Question: Ok so I've got a header and a footer with absolute positioning and heights of 144px. The content div in the middle area needs to be the full height of the area in between.
Simplified:
'''
<style>
.marginals{
position: absolute;
height: 144px;
width: 100%;
left: 0;
}
#header{ top: 0px; }
#footer{ bottom: 0px; }
</style>
<div id="header" class="marginals"></div>
<div id="content"> Content </div>
<div id="footer" class="marginals"></div>
'''
So basically I want a div that is 100% - 288px. At first I thought I could just make a 100% x 100% div with 144 padding on top and bottom and then stuff the content div in there at 100% but my thinking has gone stray somewhere.

> Here's an example I made using 20% height for 'bread layers'. (Which I can't do on this project) Used 60% height for the scrolling 'meaty layer' and put it at top: 20%;
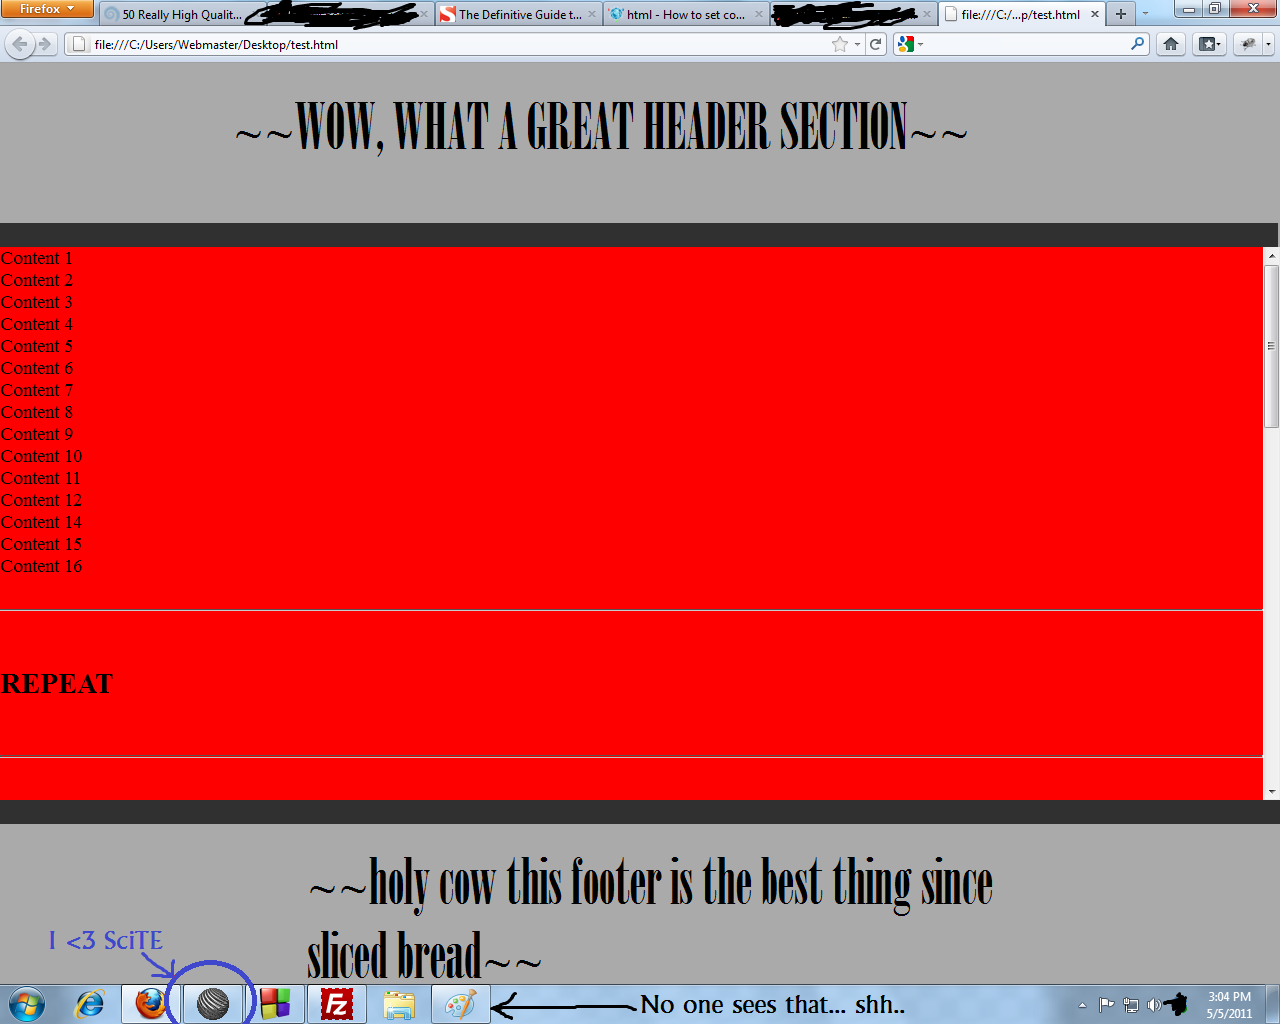
Answer: What you have won't work, tables and absolute positioning don't go well together, and height on table rows and cells is not handled consistently across browser anyway so I think you'd find it hard to get the top/bottom rows to stay a fixed height while still asking the middle row to scroll
however I think you were right with your original posting and using absolute positioning, you don't need percentages though, you can use the top and bottom co-ordinates tohether, so you can tell the middle div to start at 144px from top and finish 144px from bottom..
e.g.
'''
<div class="header">Some header content</div>
<div class="wrap">
Bulk content<br>bulk content<br>bulk content<br>bulk content<br>
Bulk content<br>bulk content<br>bulk content<br>bulk content
</div>
<div class="footer">Some footer content</div>
'''
'''
html, body {margin: 0; padding: 0; height: 100%; overflow: hidden;}
.wrap {
position: absolute;
left: 0;
top: 144px; /* = height of header including any borders or padding */
bottom: 144px; /* = height of footer including any borders or padding */
width: 100%;
background: #fff;
overflow: auto;
}
.header, .footer {
position: absolute;
width: 100%;
left: 0;
height: 140px;
background: #f00;
}
.header {
top: 0;
border-bottom: 4px solid #000;
}
.footer {
bottom: 0;
border-top: 4px solid #000;
}
'''
The whole thing is based on the 'html, body' elements having the height of 100% set
### Example: here